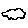
Label: cloud